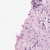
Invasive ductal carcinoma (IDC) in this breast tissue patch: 0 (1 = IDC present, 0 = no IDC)